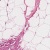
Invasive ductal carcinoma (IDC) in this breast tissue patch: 0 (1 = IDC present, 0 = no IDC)